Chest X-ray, PA view. Patient: 19 years old, sex M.
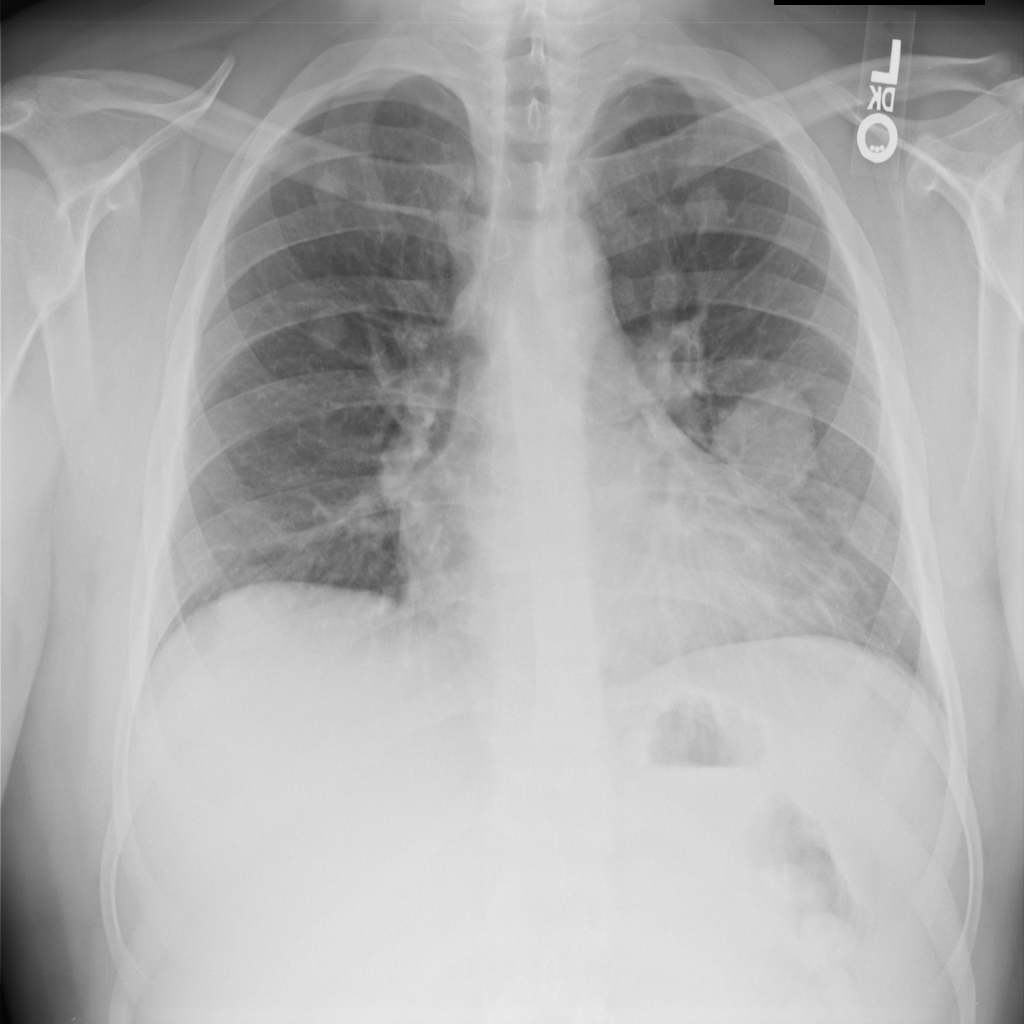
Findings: Nodule